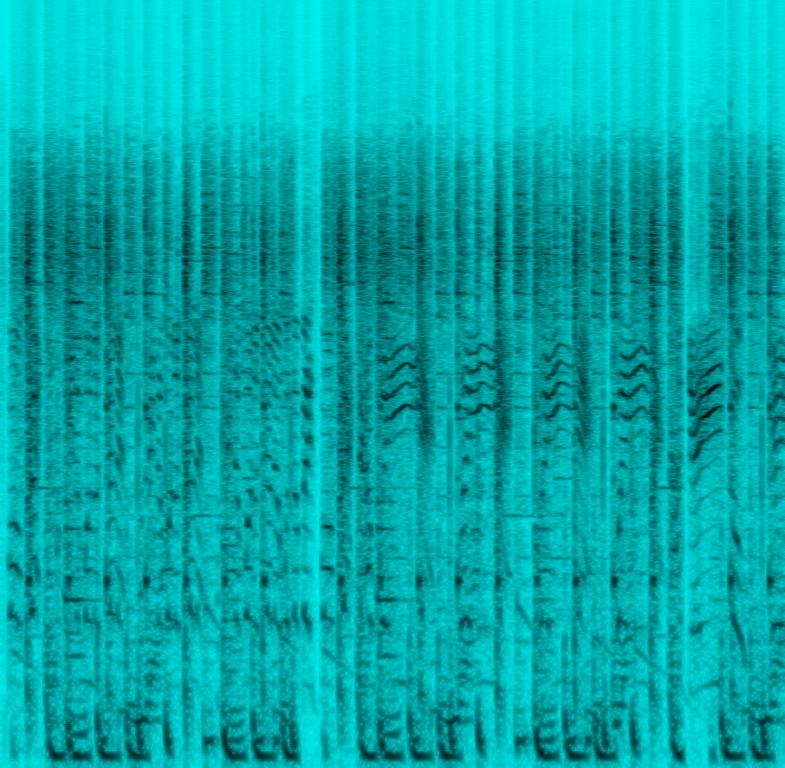
The low quality recording features a weird repetitive, funny male vocal singing over a weird instrumental that consists of punchy kick and rimshots, tinny percussion, some synth lead melody and filter modulated bass. It sounds funny and it is in mono - almost like a prank song.